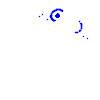
Particle: electron